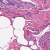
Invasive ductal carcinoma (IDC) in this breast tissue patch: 0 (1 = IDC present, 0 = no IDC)